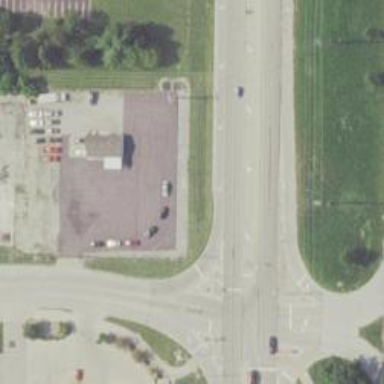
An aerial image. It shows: Asphalt road with secondary link designation.